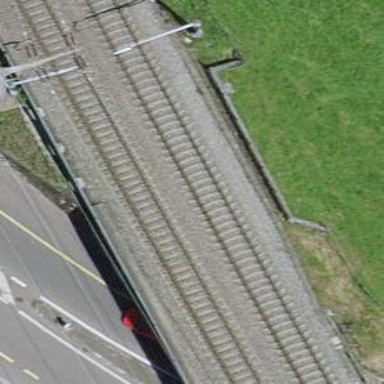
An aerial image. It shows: Single-track railway with electrified contact lines.